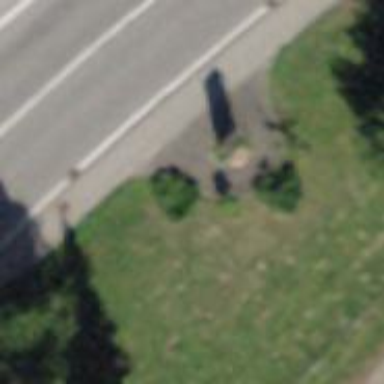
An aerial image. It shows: Memorial site with historic significance.